Field crop: tomato
Growth stage: 2
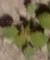
Species: solanum